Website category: sports
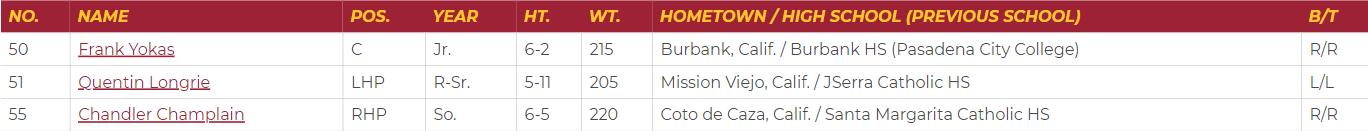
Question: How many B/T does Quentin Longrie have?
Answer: L/L

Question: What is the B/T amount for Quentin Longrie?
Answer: L/L

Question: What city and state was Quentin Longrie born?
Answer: Mission Viejo, Calif.

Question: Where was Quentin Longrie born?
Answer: Mission Viejo, Calif.

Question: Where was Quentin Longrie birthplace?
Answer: Mission Viejo, Calif.

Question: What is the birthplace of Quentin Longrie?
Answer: Mission Viejo, Calif.

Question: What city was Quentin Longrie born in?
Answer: Mission Viejo, Calif.

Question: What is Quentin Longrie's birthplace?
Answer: Mission Viejo, Calif.

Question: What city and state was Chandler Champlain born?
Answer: Coto de Caza, Calif.

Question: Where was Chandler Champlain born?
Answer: Coto de Caza, Calif.

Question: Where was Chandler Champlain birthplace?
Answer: Coto de Caza, Calif.

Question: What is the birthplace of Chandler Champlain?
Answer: Coto de Caza, Calif.

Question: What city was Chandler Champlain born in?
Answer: Coto de Caza, Calif.

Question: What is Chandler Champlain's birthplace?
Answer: Coto de Caza, Calif.

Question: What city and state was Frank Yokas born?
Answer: Burbank, Calif.

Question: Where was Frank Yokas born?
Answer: Burbank, Calif.

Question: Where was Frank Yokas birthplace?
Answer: Burbank, Calif.

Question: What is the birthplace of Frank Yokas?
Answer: Burbank, Calif.

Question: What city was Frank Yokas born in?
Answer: Burbank, Calif.

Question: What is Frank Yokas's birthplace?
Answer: Burbank, Calif.

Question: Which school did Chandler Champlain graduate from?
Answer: Santa Margarita Catholic HS

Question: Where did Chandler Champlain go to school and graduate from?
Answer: Santa Margarita Catholic HS

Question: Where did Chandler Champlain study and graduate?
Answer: Santa Margarita Catholic HS

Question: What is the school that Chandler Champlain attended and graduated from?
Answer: Santa Margarita Catholic HS

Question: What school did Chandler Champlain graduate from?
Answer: Santa Margarita Catholic HS

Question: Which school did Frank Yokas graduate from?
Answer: Burbank HS (Pasadena City College)

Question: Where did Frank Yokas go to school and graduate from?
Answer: Burbank HS (Pasadena City College)

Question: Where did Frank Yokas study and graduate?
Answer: Burbank HS (Pasadena City College)

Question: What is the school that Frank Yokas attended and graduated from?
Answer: Burbank HS (Pasadena City College)

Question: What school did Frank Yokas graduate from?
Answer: Burbank HS (Pasadena City College)

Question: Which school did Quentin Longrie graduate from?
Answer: JSerra Catholic HS

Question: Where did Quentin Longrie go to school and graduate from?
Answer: JSerra Catholic HS

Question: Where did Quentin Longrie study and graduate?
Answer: JSerra Catholic HS

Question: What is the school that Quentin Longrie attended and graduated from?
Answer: JSerra Catholic HS

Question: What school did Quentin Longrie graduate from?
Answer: JSerra Catholic HS